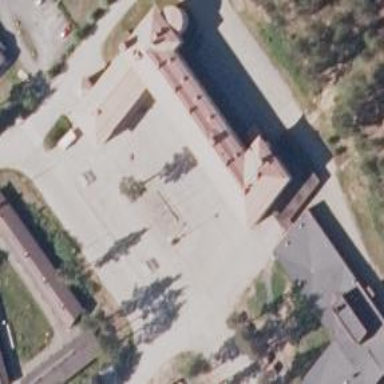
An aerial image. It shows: School.